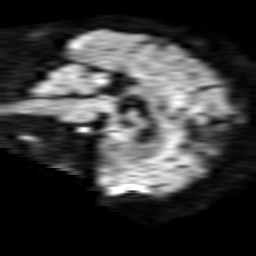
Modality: TRACE
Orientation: sagittal
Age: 65
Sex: male
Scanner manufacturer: philips
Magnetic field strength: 1.5 T
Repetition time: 4.795 s
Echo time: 0.07764 s